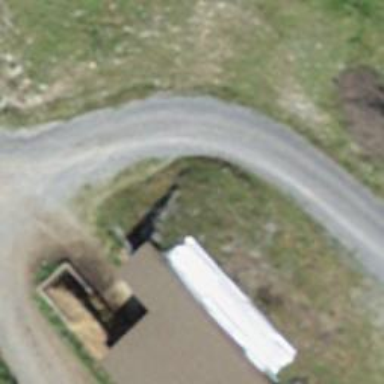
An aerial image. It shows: Ground path.